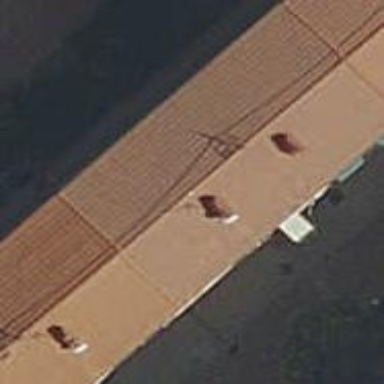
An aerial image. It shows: Hipped roof on apartment building.